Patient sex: M
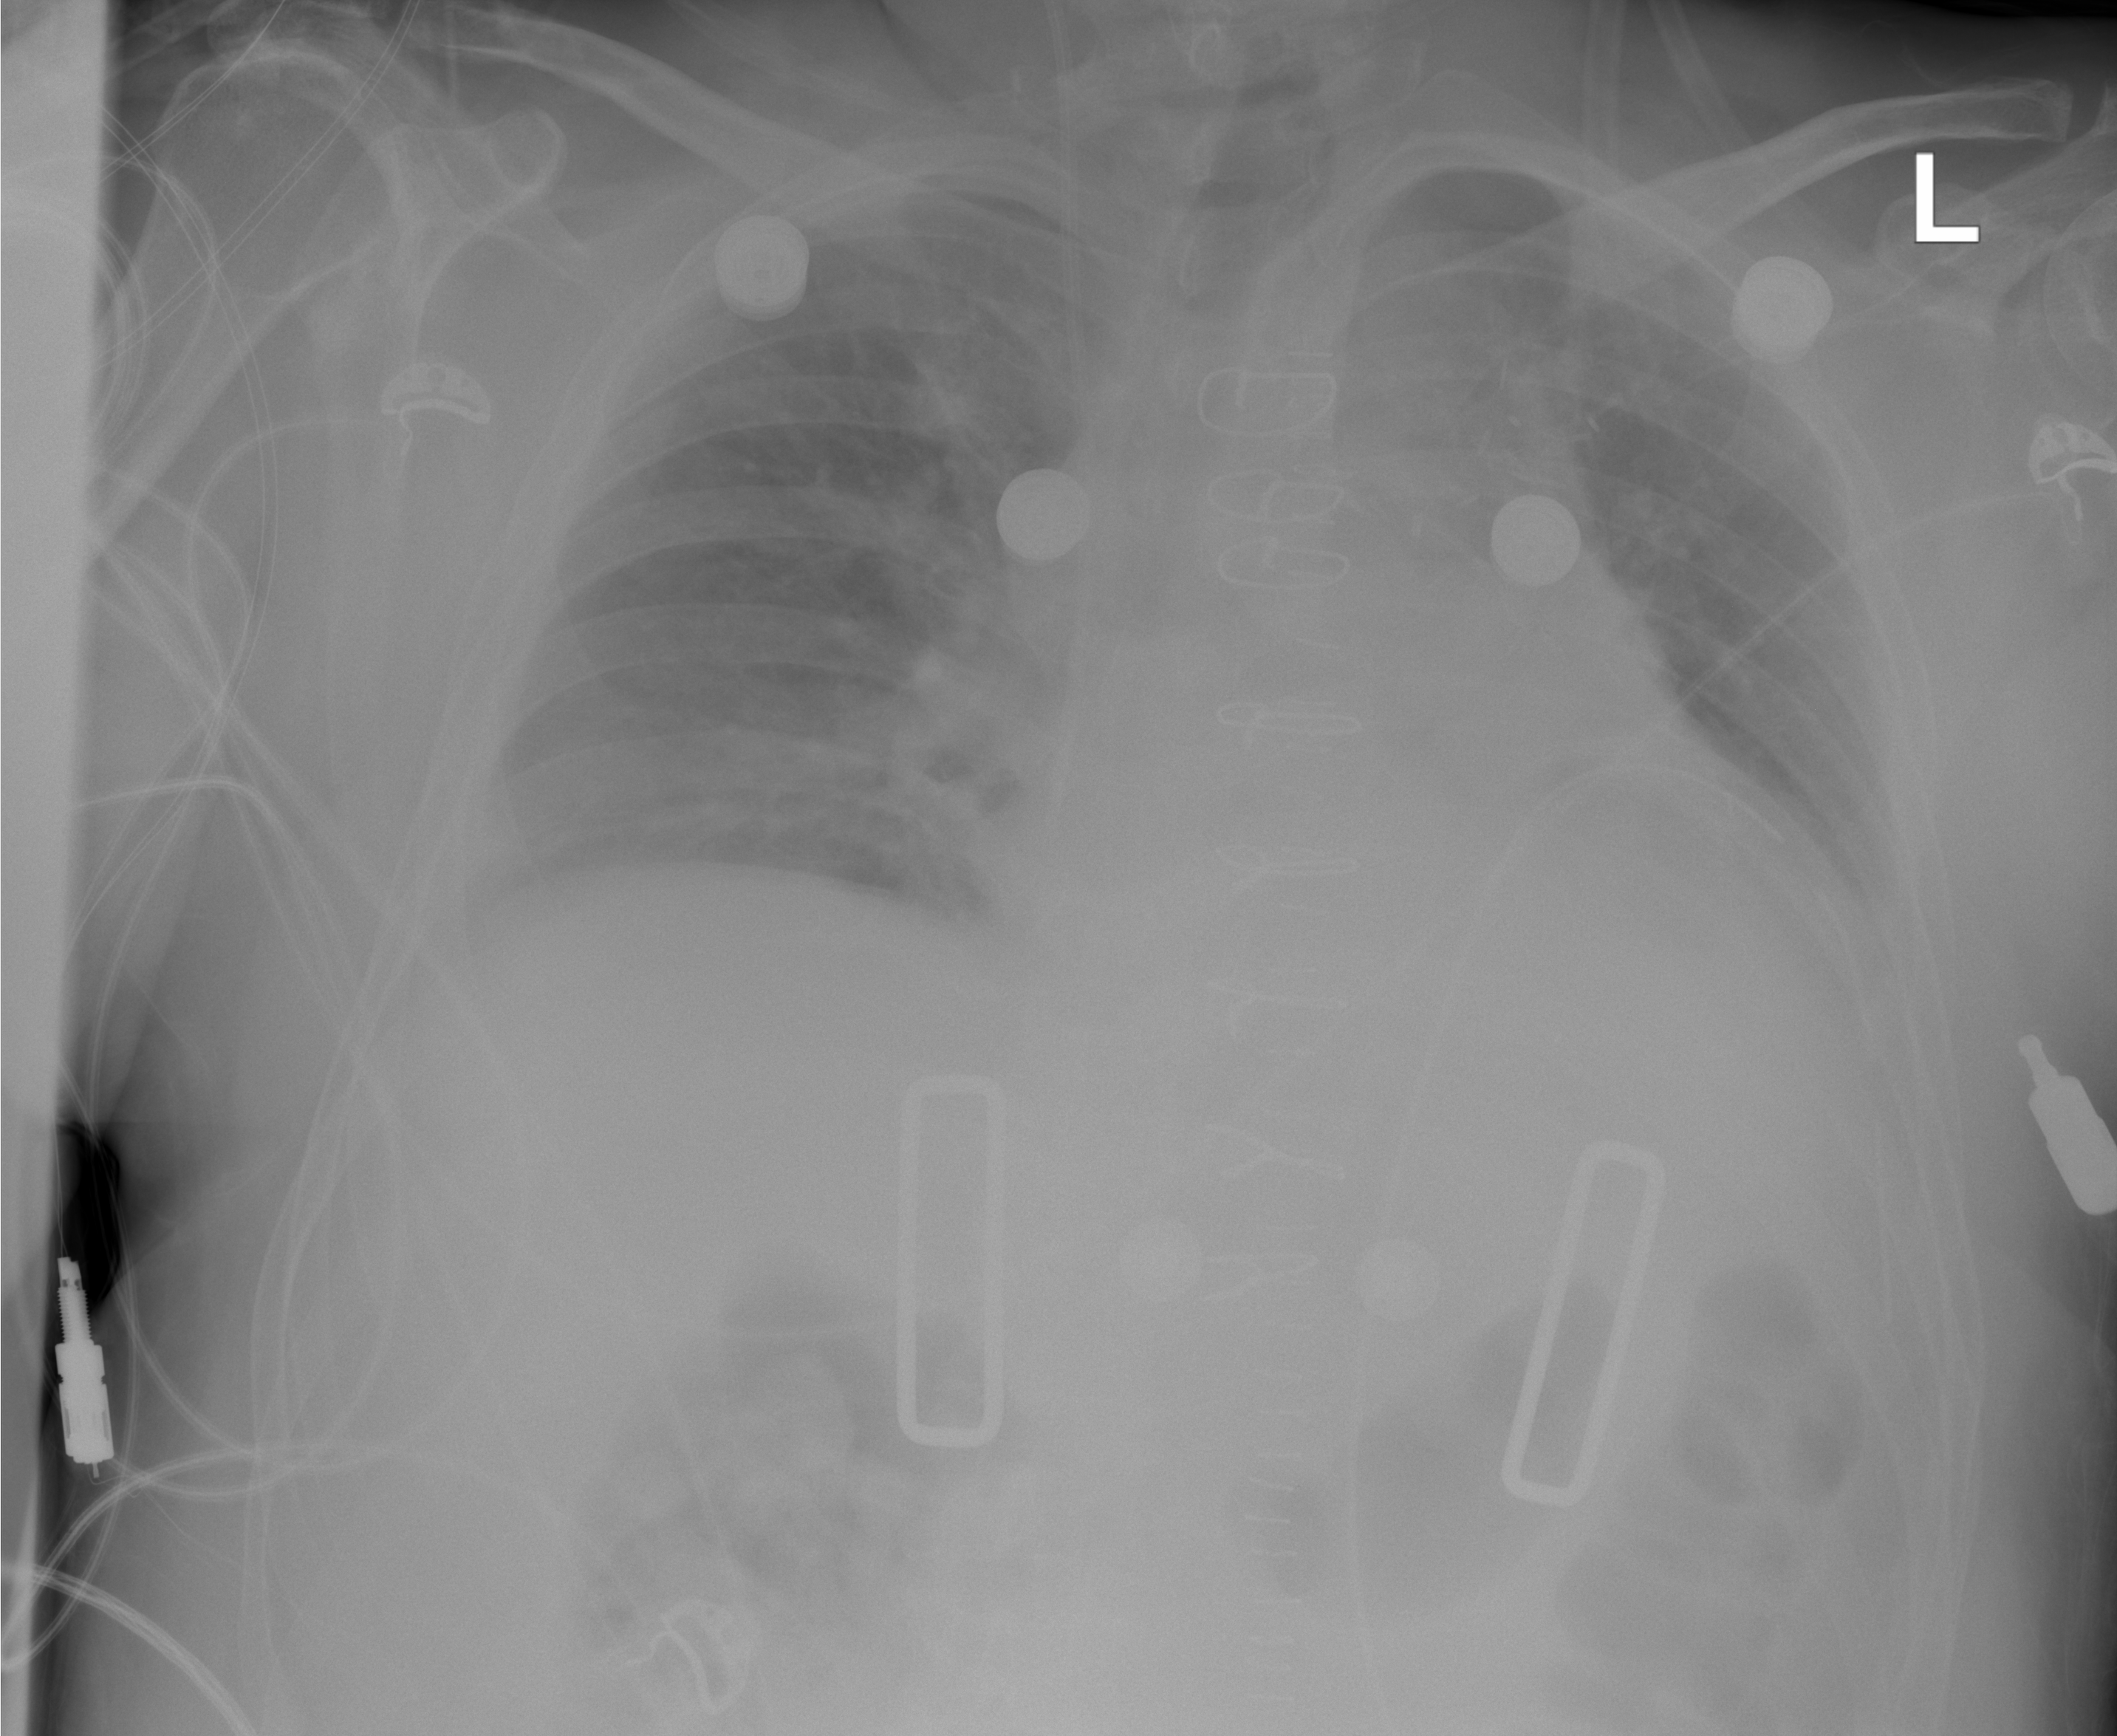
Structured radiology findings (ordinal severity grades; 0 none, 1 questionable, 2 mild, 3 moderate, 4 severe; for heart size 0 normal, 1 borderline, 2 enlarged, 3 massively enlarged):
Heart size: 2
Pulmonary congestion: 1
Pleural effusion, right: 2
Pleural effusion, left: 2
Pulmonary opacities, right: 0
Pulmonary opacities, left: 0
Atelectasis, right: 2
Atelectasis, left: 0